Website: crate-barrel
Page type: payment
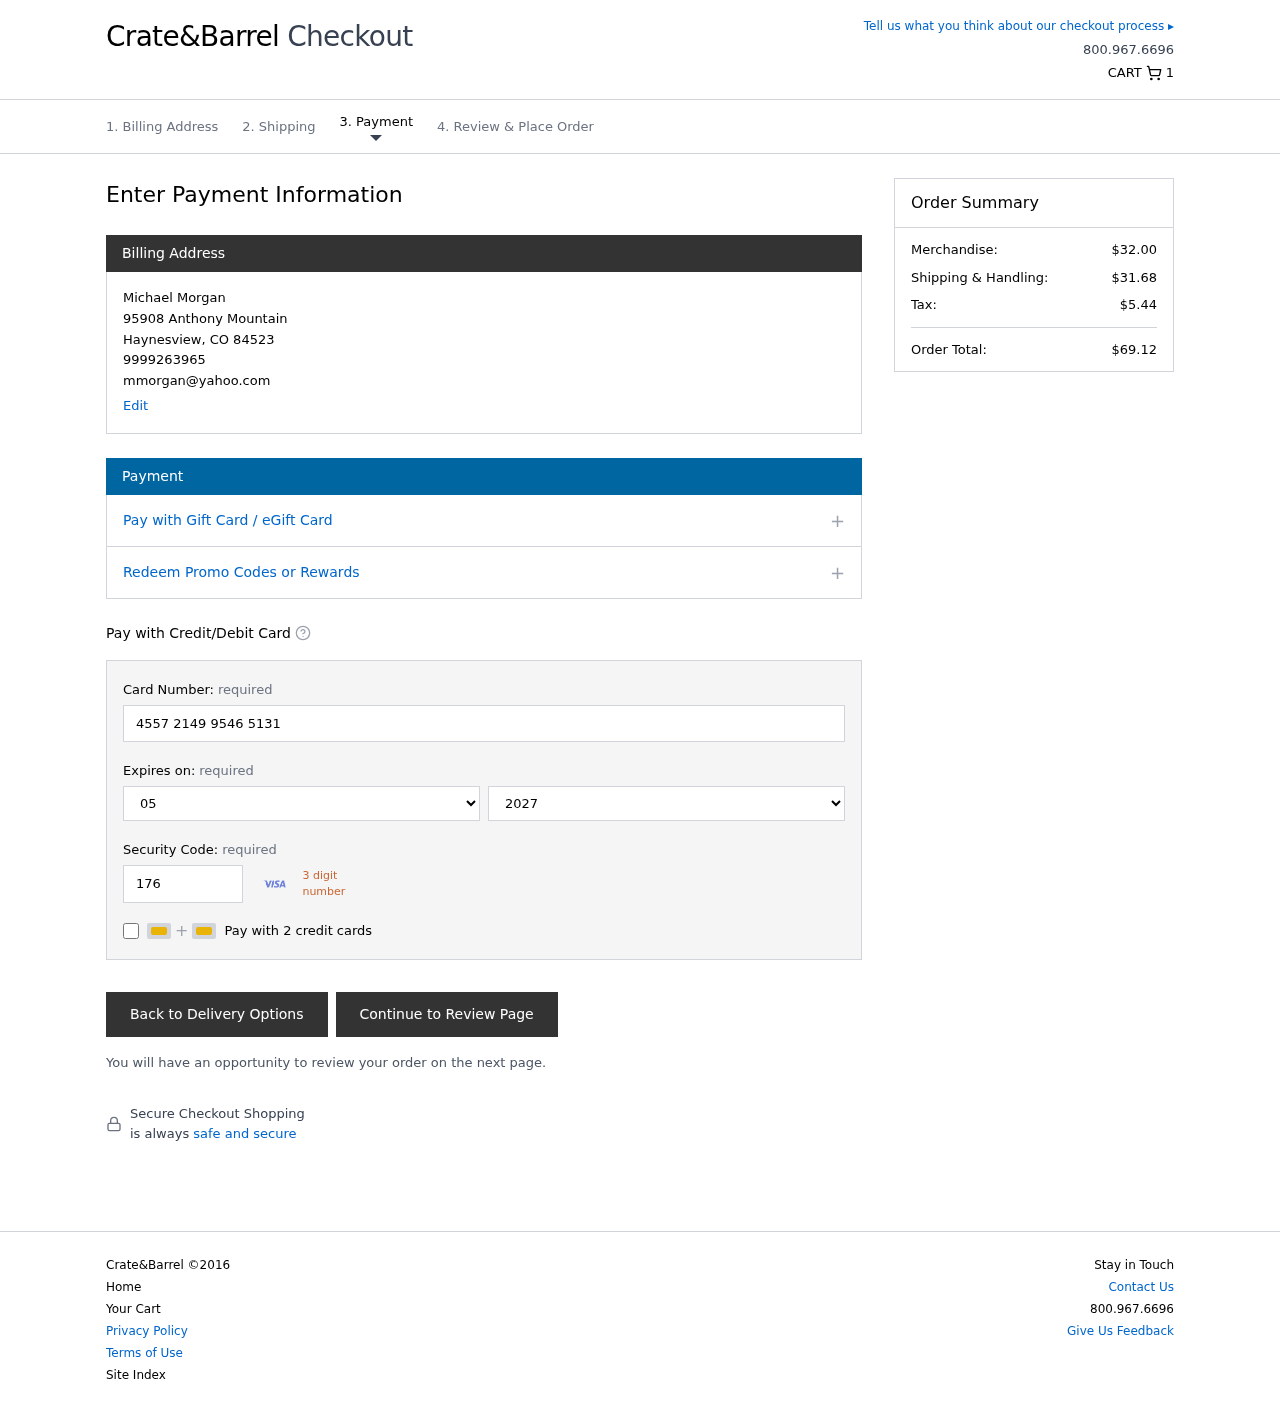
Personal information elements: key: PII_CARD_CVV
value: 176
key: PII_CARD_EXPIRY_MONTH
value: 05
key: PII_CARD_EXPIRY_YEAR
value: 27
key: PII_CARD_NUMBER
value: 4557 2149 9546 5131
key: PII_CITY
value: Haynesview
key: PII_EMAIL
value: mmorgan@yahoo.com
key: PII_FULLNAME
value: Michael Morgan
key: PII_PHONE
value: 9999263965
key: PII_POSTCODE
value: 84523
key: PII_STATE_ABBR
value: CO
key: PII_STREET
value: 95908 Anthony Mountain
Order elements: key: ORDER_NUM_ITEMS
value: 1
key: ORDER_SUBTOTAL
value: $32.00
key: ORDER_SHIPPING_COST
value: $31.68
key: ORDER_TAX
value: $5.44
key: ORDER_TOTAL
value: $69.12